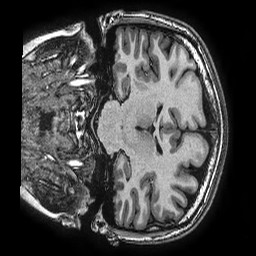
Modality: T1w
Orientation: coronal
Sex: female
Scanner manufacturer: ge
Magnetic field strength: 3 T
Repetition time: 0.0077 s
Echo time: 0.003436 s